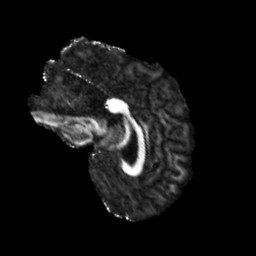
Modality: FA
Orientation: sagittal
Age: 56
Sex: male
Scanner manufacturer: siemens
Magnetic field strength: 3 T
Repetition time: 3.23 s
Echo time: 0.0892 s